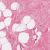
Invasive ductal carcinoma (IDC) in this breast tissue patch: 0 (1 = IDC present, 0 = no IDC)